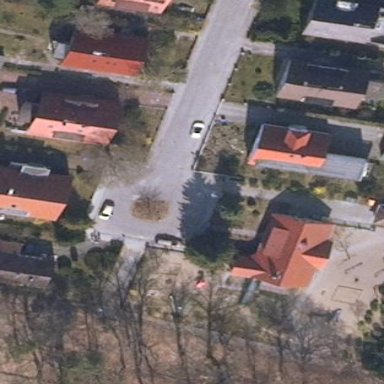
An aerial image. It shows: Kindergarten.